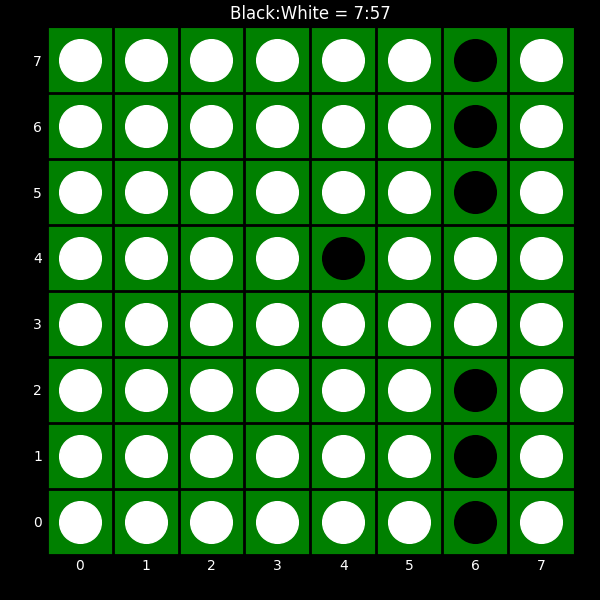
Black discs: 7
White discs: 57